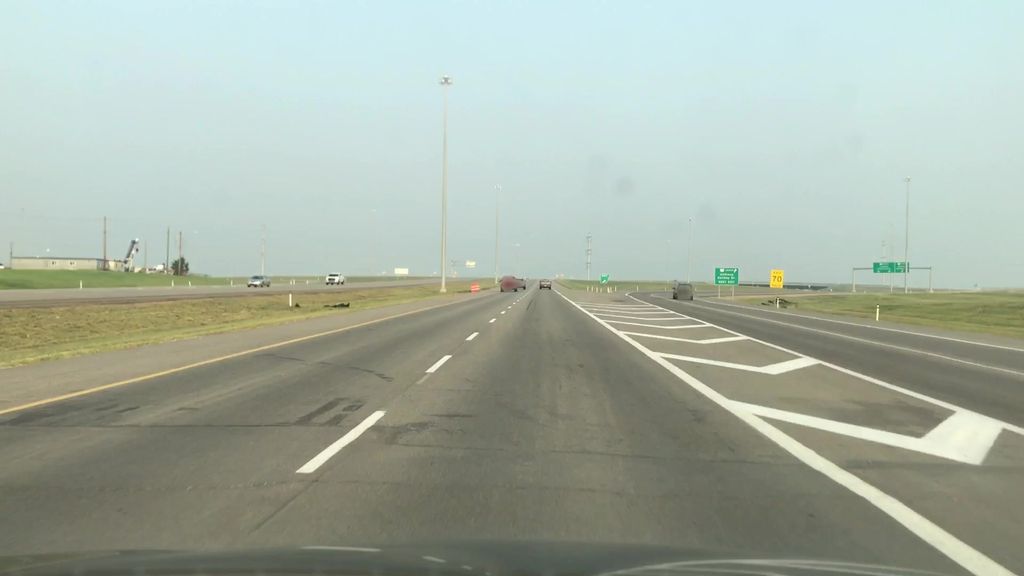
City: edmonton